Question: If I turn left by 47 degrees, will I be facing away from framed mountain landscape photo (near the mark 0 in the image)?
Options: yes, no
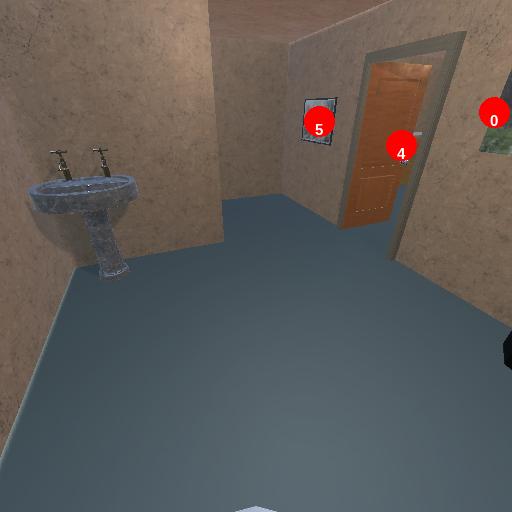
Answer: yes